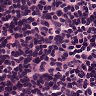
Metastatic tissue present: no